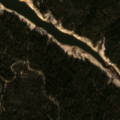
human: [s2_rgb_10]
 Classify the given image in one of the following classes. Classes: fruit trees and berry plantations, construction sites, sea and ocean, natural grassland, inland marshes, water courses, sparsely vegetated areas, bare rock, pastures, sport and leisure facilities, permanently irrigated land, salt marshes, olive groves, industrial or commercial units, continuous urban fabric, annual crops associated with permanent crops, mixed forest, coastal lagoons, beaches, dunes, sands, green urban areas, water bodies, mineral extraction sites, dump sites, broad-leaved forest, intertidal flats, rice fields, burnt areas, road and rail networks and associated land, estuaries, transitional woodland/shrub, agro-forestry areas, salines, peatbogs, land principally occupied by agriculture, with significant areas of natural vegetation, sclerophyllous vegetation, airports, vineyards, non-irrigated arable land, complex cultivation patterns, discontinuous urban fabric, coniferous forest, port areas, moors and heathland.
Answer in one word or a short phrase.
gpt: broad-leaved forest, mixed forest, water bodies